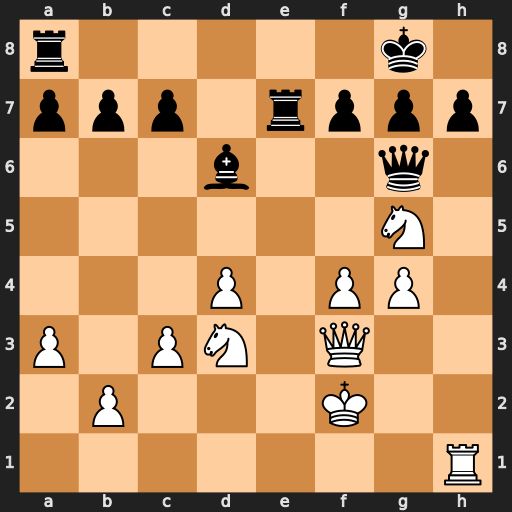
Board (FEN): r5k1/ppp1rppp/3b2q1/6N1/3P1PP1/P1PN1Q2/1P3K2/7R
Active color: w
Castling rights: -
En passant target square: -
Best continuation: Rxh7 Qxh7 Nxh7